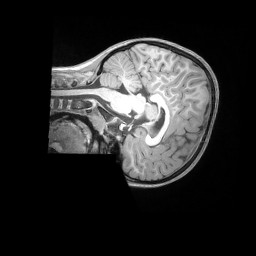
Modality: T1w
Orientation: sagittal
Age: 5
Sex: female
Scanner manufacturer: siemens
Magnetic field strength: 3 T
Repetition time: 2.53 s
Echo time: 0.00164 s